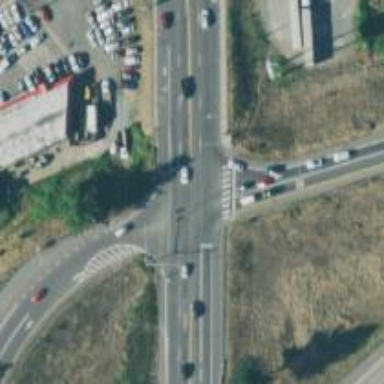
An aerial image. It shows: Zebra crossing on footway.